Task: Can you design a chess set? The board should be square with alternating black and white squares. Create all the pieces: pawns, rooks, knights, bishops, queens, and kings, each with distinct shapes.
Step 4782:
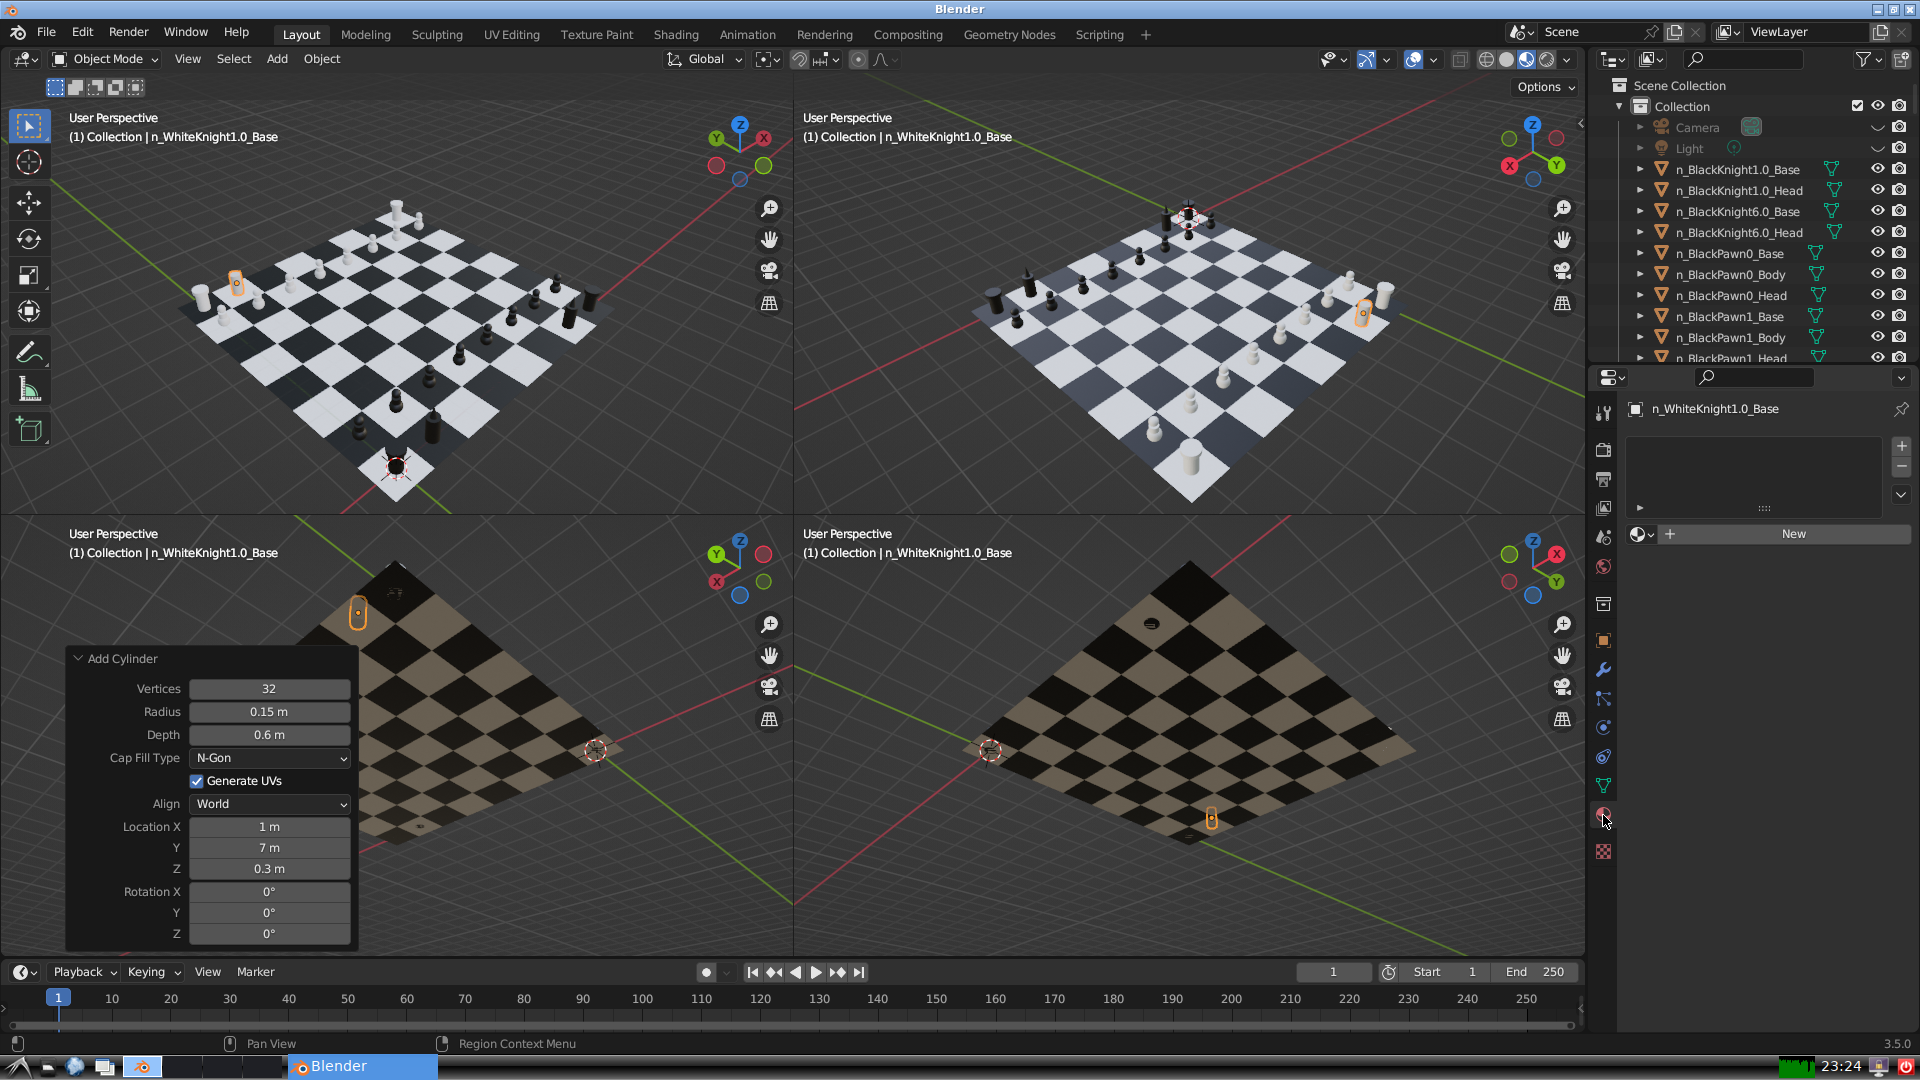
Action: {"mouse_move": [1636, 534]}